Question: I have a problem that when I move the release folder of the application to the destination server and run the application it says "Could not load file or assembly or one of its dependencies".
I think I know where it comes from, but what I dont know is how to fix it.
In my program I use 4 external dlls AntiXSSLibrary, HtmlSanitizationLibrary, MySql.Data and MySql.Data.Entity. When I "add reference" in visual c# 2010 express and build the solution I can see in the bin/release folder only 2 dlls - AntiXSSLibrary and HtmlSanitizationLibrary(and their xml). The MySQL dlls dont appears there - one of them is the dll that shown on the exception error message - and I dont know why it doesnt copy them to there too. BTW if I copy them myself it doesnt help..
On my computer - where the program is been build - it runs ok.
Thanks for any help.
Another thing that caught my eye is on the last line of the stack "at ... Program.Main... IN C:\Users\AAA\Documents\Visual Studio 2010.....\Program.cs line 12"
WHY is it trying to access my build location + cs file where I'm it in my prod server and running the exe from different location..? you can see in the picture the hole thing:

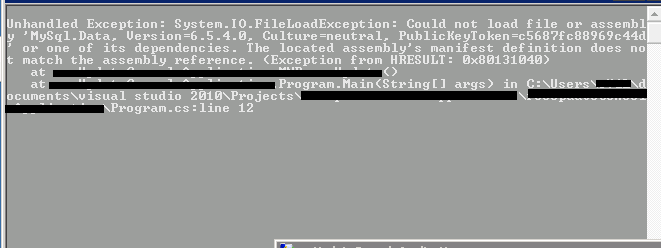
Answer: The AntiXSSLibrary and HtmlSanitizationLibrary were build as .net 2.0 and the mysql was 4.0. Since I dont have the AntiXSSLibrary and HtmlSanitizationLibrary in 4.0 I've putted the mysql 2.0 build. That fixed the problem.